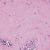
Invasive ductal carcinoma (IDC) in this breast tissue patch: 1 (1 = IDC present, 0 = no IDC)